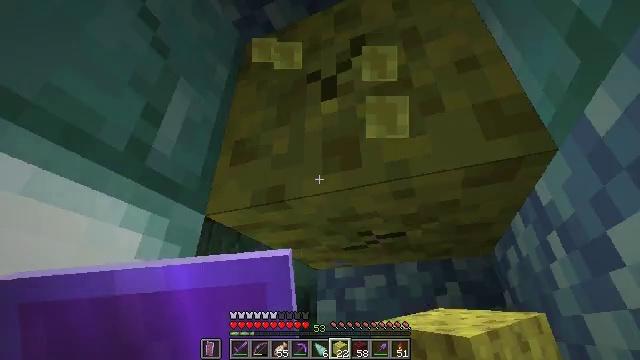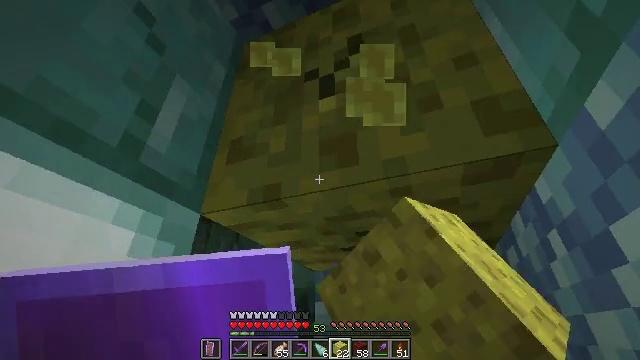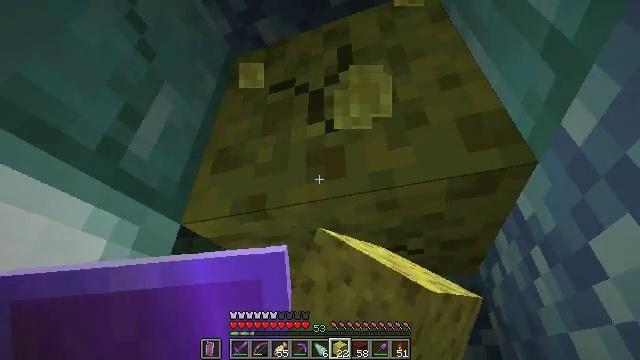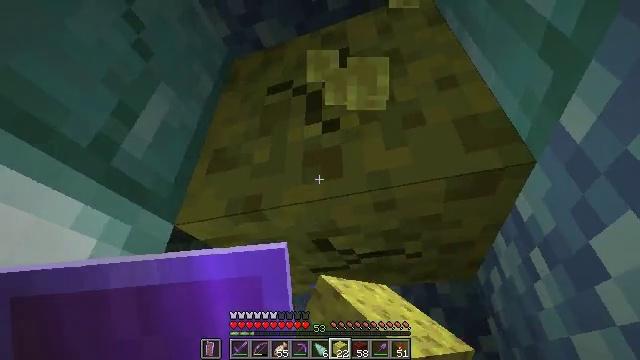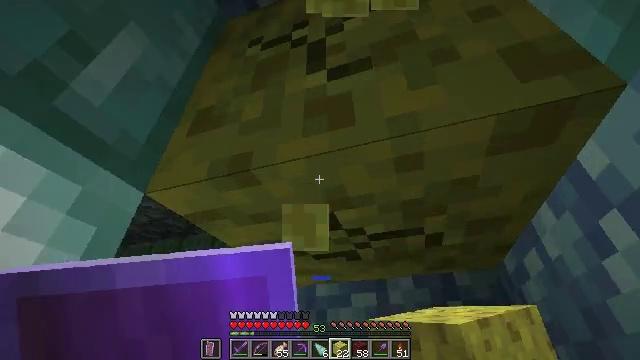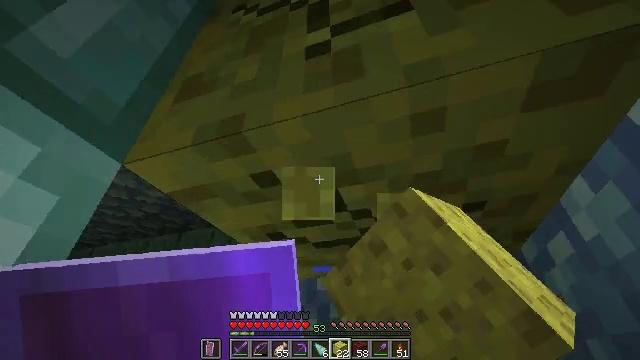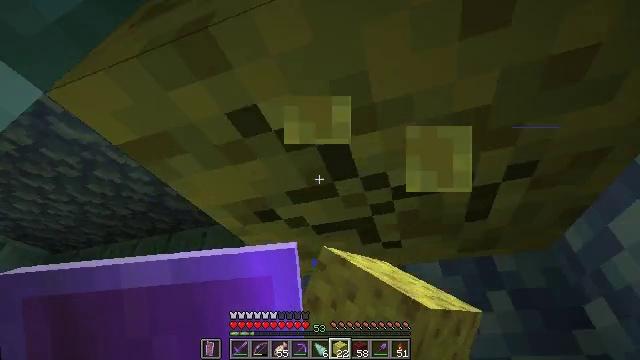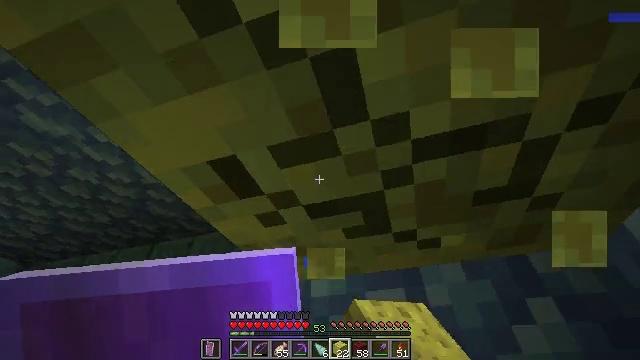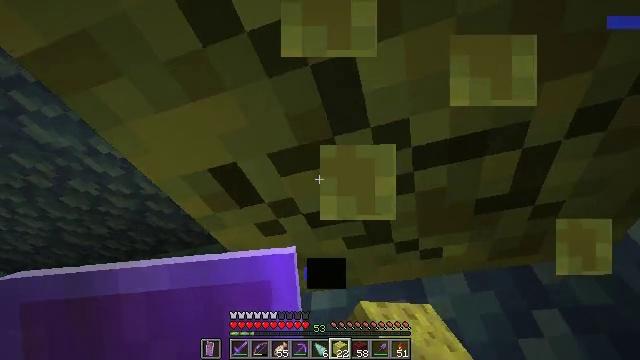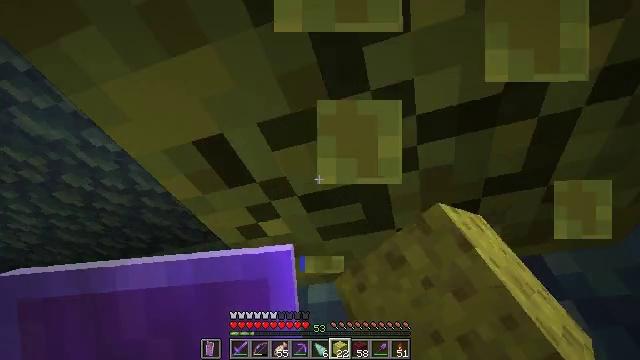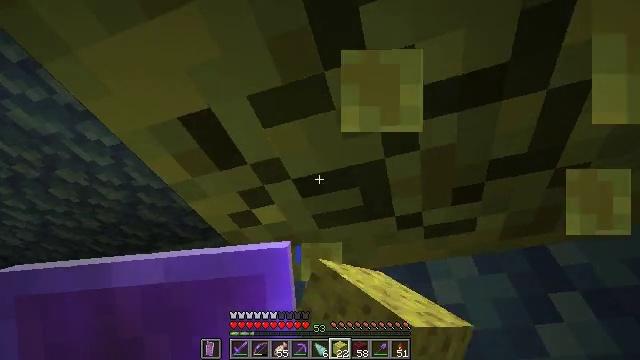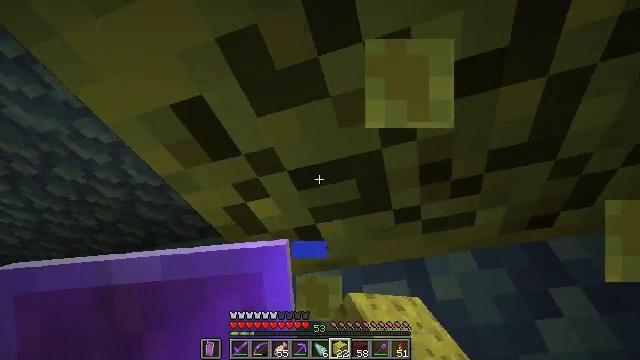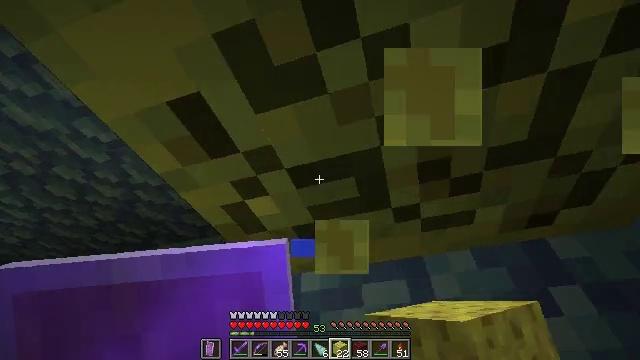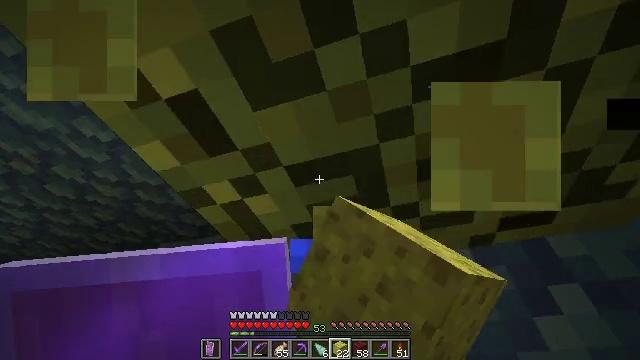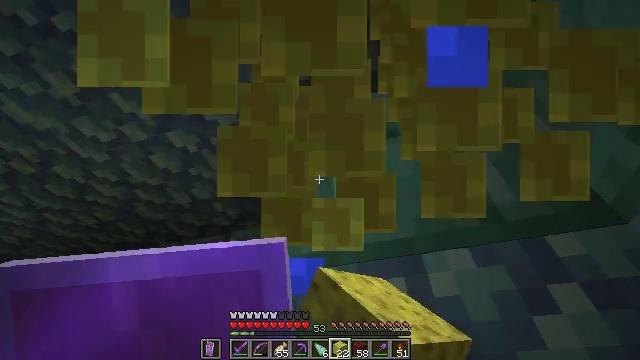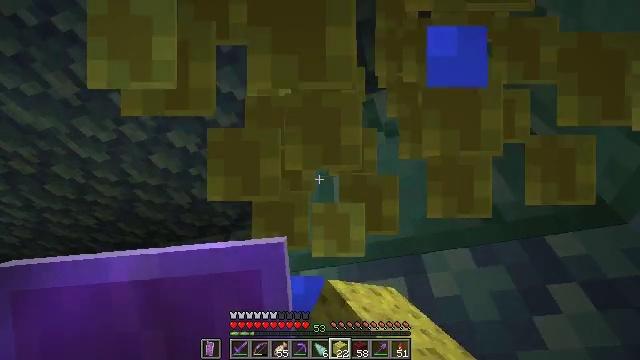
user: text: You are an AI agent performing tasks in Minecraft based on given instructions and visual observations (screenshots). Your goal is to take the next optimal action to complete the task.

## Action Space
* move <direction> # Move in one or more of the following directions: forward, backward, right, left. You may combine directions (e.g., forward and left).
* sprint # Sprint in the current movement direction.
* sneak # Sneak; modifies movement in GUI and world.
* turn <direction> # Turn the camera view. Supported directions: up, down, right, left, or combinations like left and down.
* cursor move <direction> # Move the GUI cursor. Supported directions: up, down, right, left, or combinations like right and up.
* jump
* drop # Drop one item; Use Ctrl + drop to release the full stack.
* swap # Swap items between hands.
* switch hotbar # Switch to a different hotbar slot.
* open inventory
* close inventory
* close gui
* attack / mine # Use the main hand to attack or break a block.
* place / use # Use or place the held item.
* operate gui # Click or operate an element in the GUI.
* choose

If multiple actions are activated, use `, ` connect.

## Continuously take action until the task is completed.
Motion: motion action
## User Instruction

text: Gather a wet sponge from the ocean.
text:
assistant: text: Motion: attack / mine
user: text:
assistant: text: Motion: turn right and up, attack / mine
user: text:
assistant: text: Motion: move forward, turn up, attack / mine
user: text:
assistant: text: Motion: move forward, attack / mine
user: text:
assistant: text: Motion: move forward, attack / mine
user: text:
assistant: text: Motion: move forward, turn up, attack / mine
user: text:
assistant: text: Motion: turn up, attack / mine
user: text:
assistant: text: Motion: turn up, attack / mine
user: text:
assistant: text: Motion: attack / mine
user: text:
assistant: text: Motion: attack / mine
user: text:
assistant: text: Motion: attack / mine
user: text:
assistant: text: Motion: attack / mine
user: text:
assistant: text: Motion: attack / mine
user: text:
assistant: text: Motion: attack / mine
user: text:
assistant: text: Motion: attack / mine
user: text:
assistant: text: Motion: turn up, attack / mine
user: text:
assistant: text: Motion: turn right and up, attack / mine
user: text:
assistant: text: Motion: turn up, attack / mine
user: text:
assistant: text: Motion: attack / mine
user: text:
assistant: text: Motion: attack / mine
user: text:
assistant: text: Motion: attack / mine
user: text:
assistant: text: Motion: no_op
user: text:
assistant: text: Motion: open inventory
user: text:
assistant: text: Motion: open inventory
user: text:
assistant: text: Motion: open inventory
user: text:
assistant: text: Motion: open inventory
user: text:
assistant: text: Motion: no_op
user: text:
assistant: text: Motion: no_op
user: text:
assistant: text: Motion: no_op
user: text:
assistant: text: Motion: no_op